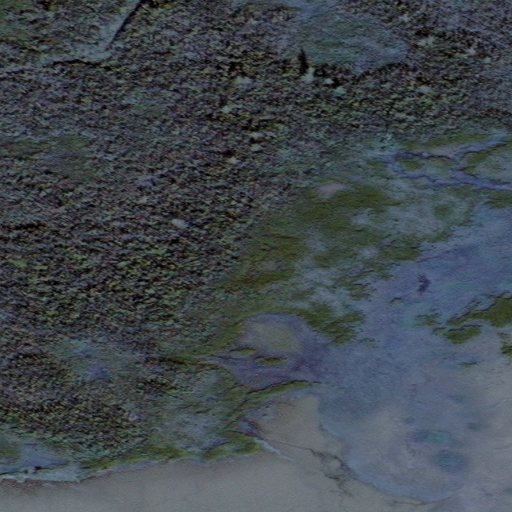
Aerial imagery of cape in Alaska named Cottonwood Point containing only unknown